八年级 · 度量几何学
海滨公园是珠海市市民放风筝的最佳场所, 某校八年级（1）班的小华和小轩学习了“勾股定理”之后, 为了测得风筝的垂直高度 $C E$, 他们进行了如下操作: (1)测得水平距离 $B D$ 的长为 12 米; (2)根据手中剩余线的长度计算出风筝线 $B C$ 的长为 20 米; (3)牵线放风筝的小明的身高为 1.62 米.

(1)求风筝的垂直高度 $C E$;

(2)如果小明想风筝沿 $C D$ 方向下降 11 米，则他应该往回收线多少米?
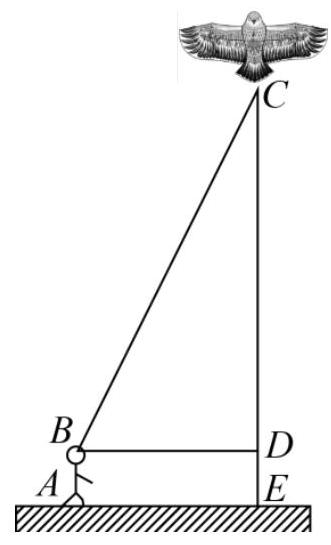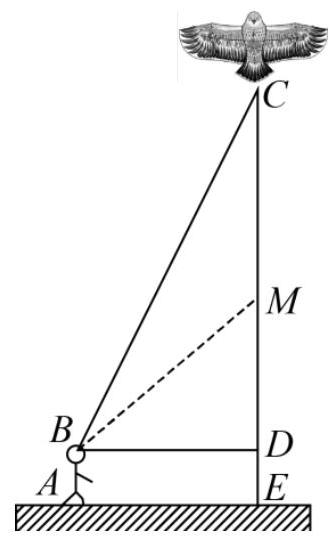
答案: (1) 解: 在 $R t \triangle C D B$ 中,由勾股定理得, $C D^{2}=B C^{2}-B D^{2}=20^{2}-12^{2}=256$,

所以, $C D=16$ （负值舍去）,

所以, $C E=C D+D E=16+1.62=17.62$ (米),

答: 风筝的高度 $C E$ 为 17.62 米;

(2) 解: 由题意得, $C M=11$ 米,

$\therefore D M=5$ 米,

在 $R t \triangle \mathrm{BDM}$ 中, 由勾股定理得: $\mathrm{MB}^{2}=12^{2}+5^{2}=13^{2}$,

$\therefore \mathrm{BM}=13$

$\therefore B C-B M=20-13=7$ (米),
$\therefore$ 他应该往回收线 7 米.